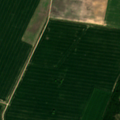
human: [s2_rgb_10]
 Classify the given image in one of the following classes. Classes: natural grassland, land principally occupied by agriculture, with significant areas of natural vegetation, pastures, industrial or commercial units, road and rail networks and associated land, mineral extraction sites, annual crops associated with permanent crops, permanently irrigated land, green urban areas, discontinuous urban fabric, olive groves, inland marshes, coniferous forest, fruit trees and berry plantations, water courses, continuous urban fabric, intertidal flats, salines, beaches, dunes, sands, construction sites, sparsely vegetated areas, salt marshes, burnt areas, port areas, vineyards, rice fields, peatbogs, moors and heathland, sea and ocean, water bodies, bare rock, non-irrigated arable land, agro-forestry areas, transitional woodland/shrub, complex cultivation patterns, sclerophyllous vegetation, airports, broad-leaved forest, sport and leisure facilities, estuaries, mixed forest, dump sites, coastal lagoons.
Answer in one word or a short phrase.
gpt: non-irrigated arable land, broad-leaved forest